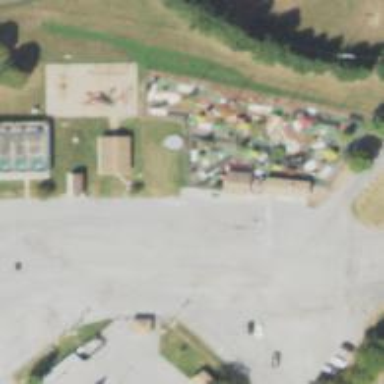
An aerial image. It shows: Miniature golf course.